Question: I am getting an error in this code:
'''
$(document).ready(function () {
var appContainer = {
apps: new Array()
};
$("funcList div").each({
appContainer.apps.push("testing"); // this does not work, why?
})
appContainer.apps.push("testing");
)
});
'''
is appContainer out of scope inside the each method?
this is the error im getting:
thanks
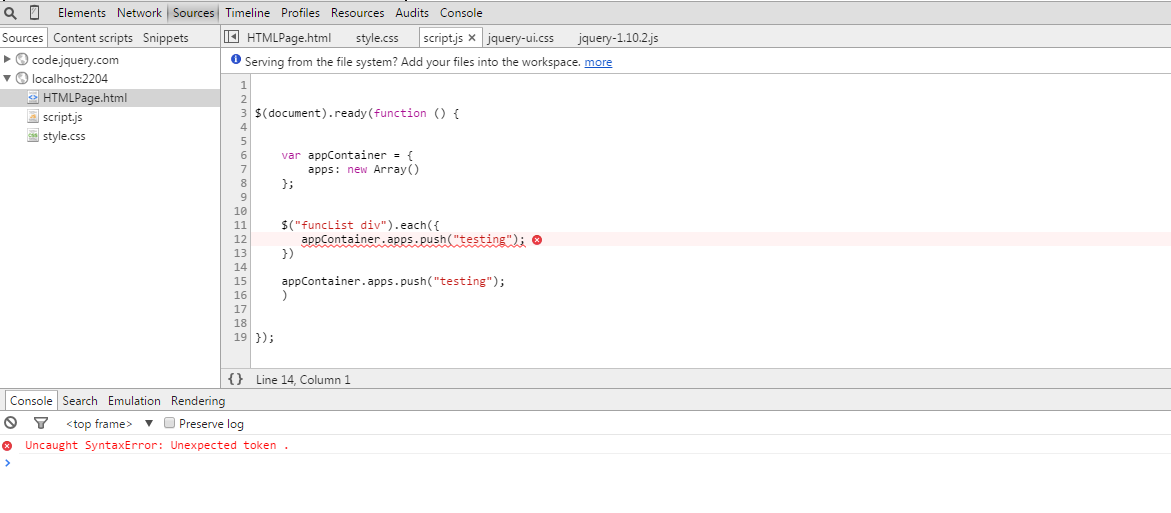
Answer: There are multiple syntax error here as given below, also you need to have a look at the selector 'funcList div', whether 'funcList' is a ID or a class, if so use an appropriate selector.
'''
$(document).ready(function () {
var appContainer = {
apps: new Array()
};
//need to pass a function as the argument here
$("funcList div").each(function () {
appContainer.apps.push("testing"); // this does not work, why?
})
//extra ) here
appContainer.apps.push("testing");
console.log(appContainer)
});
'''
Demo:
'''
$(document).ready(function() {
var appContainer = {
apps: new Array()
};
//need to pass a function as the argument here
$("funcList div").each(function() {
appContainer.apps.push("testing"); // this does not work, why?
})
//extra ) here
appContainer.apps.push("testing");
console.log(appContainer)
});
'''
'''
<script src="https://ajax.googleapis.com/ajax/libs/jquery/1.11.1/jquery.min.js"></script>
<funcList>
<div></div>
<div></div>
</funcList>
'''